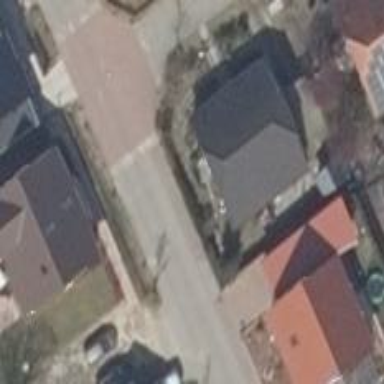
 where the roof orientation is along the house."